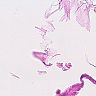
Metastatic tissue present: no